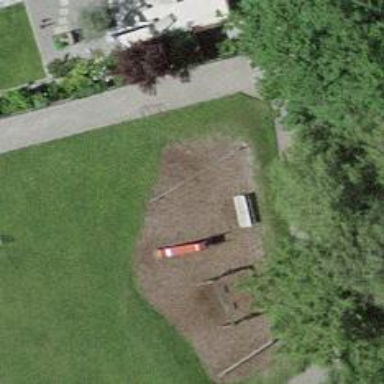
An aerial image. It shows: Playground featuring slide.